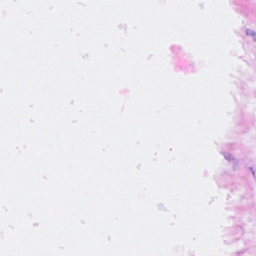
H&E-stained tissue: Breast